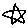
Label: star